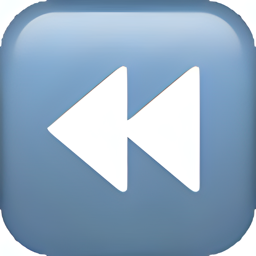
Name: black left pointing double triangle
Emoji: ⏪
Group: Symbols
Sub-group: av-symbol